Question: I'm often given classes to work with that have no documentation.
To get them to work, I rely upon Visual Studio's : I type the item in, hit the "dot" , then transfer the displayed methods, parameters, and return types to a sheet of paper.
I'd like to move this process out of the Iron Age and into the 1990s.
I noticed someone else asked a question similar to this, but his question was for Java, so the solution was not applicable. Here it is for reference:
<URL>
I'd like to iterate (some how) over the various classes, printing the names of these classes to a StringBuilder, then parse into all of the methods of each class, printing the method signatures to the StringBuilder class.

Does anyone know of a way to accomplish this?
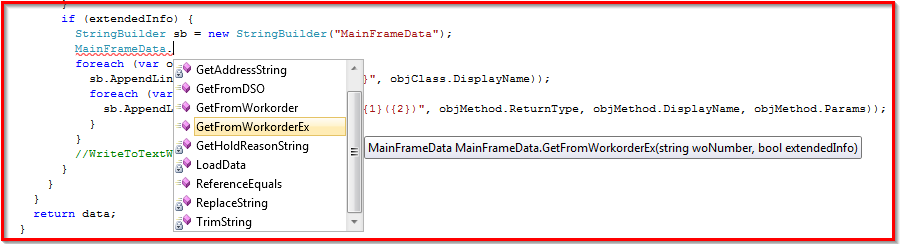
Answer: Check out ilspy - <URL>
With that, you can browse a library (.dll) and get at what you need. You can also do this in visual studio, sorta, by double clicking on the DLL in the solution explorer (if it's in your /bin/ just click 'show all files' button). Try both and use the one with the best structure.